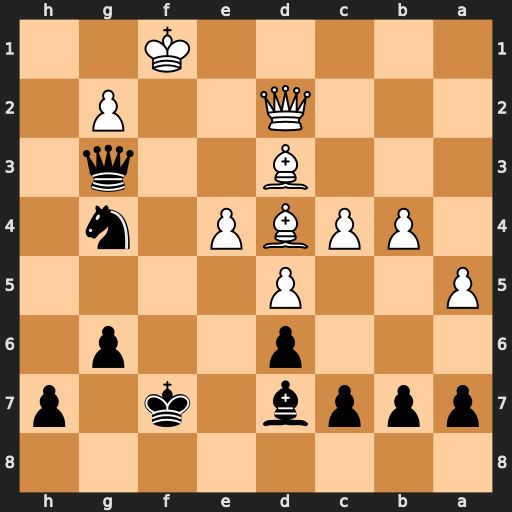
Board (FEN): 8/pppb1k1p/3p2p1/P2P4/1PPBP1n1/3B2q1/3Q2P1/5K2
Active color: b
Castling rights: -
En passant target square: -
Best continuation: Nh2+ Kg1 Nf3+